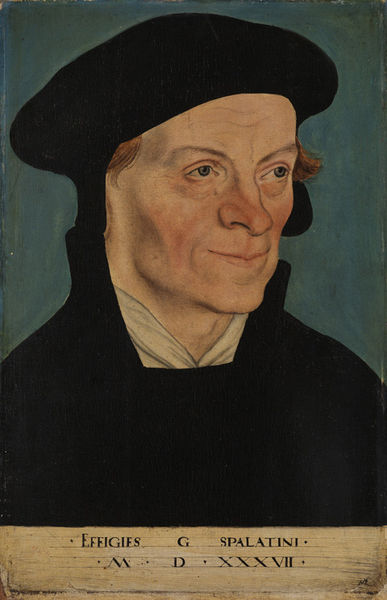
Titel: Bildnis des Reformators Georg Spalatin
Künstler: Lucas d. Ä. Cranach
Standort: Karlsruhe
Institution: Staatliche Kunsthalle Karlsruhe
Schlagwörter: blau, dunkel, gemälde, mann, umhang, weiß, grün, sitzen, braun, haar, hintergrund, holz, hut, mund, nase, orange, profil, schwarz, stirn, türkis, blick, rot, schal, haube, malerei, blond, hemd, jung, kappe, mütze, augen, barock, falten, gesicht, kleidung, kragen, mensch, bild, bildnis, hals, herr, portrait, porträt, öl, kirche, geistlicher, haare, mantel, sitzend, adel, brustbild, bruststück, gotik, lippen, locken, renaissance, rosa, lächeln, farbig, schrift, seitlich, wangen, italien, halsband, backen, farbe, ölgemälde, inschrift, ziffern, sitzt, deutsch, wiess, dreiviertelprofil, name, lachen, rothaarig, alter, groß, dreiviertel, text, tracht, mittel, prediger, wangenknochen, halbprofil, zahl, dreiviertelporträt, mittelalter, florenz, mönch, luther, gelehrter, freundlich, römisch, legende, lächen, lateinisch, professor, reformation, humanist, reformator, cranach, lucas cranach, nordalpin, dreiviertelportrait, kehlkopf, adamsapfel, hinterrund, gothic, dürerzeit, mamm, effigies, 1537, 37, 1587, spalatin, spalatini, mannbildnis, effigies spalatini, mdxxxvii, efigies, garoß, effigiees g spalatini, spaltini